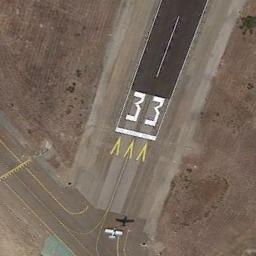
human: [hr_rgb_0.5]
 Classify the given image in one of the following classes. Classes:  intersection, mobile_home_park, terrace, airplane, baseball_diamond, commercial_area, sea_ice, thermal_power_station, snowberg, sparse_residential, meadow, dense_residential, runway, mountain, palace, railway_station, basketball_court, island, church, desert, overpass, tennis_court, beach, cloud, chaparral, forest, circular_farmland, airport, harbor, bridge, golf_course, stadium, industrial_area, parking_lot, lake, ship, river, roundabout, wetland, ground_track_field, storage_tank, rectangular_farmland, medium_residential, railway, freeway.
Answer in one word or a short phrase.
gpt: runway